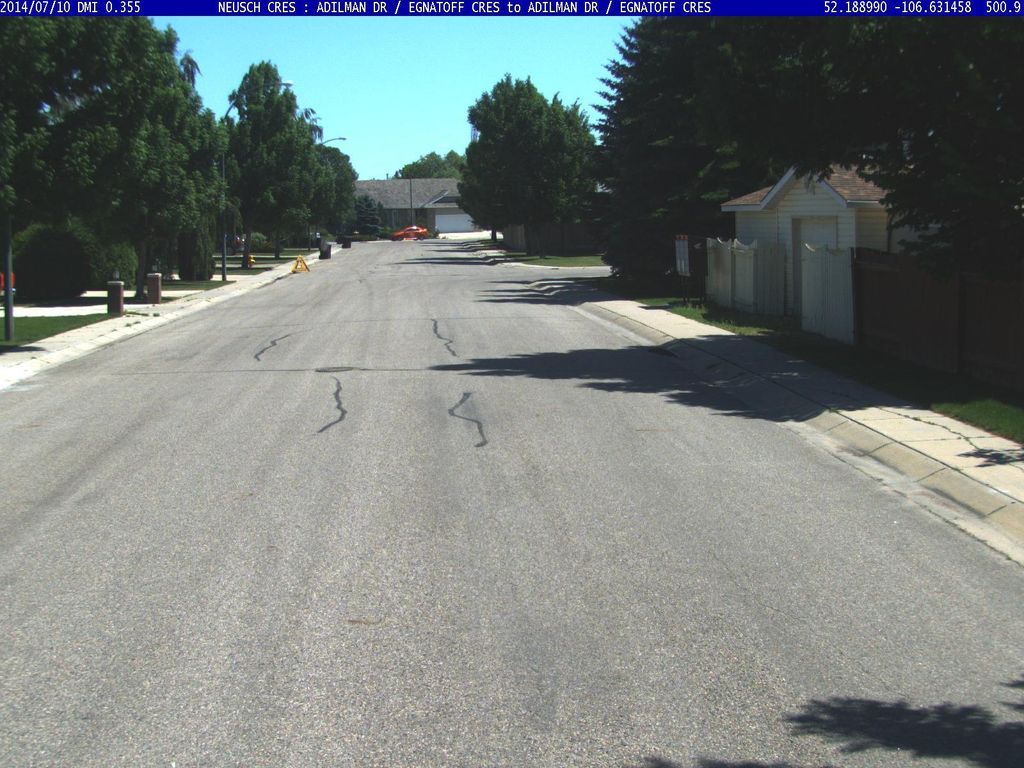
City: saskatoon